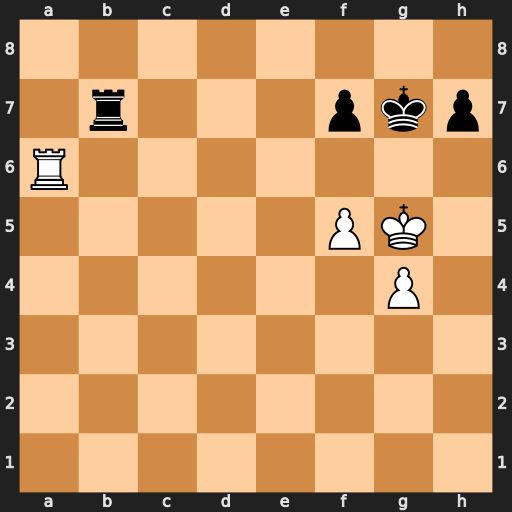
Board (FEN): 8/1r3pkp/R7/5PK1/6P1/8/8/8
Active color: w
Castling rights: -
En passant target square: -
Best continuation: f6+ Kh8 Ra8+ Rb8 Rxb8#